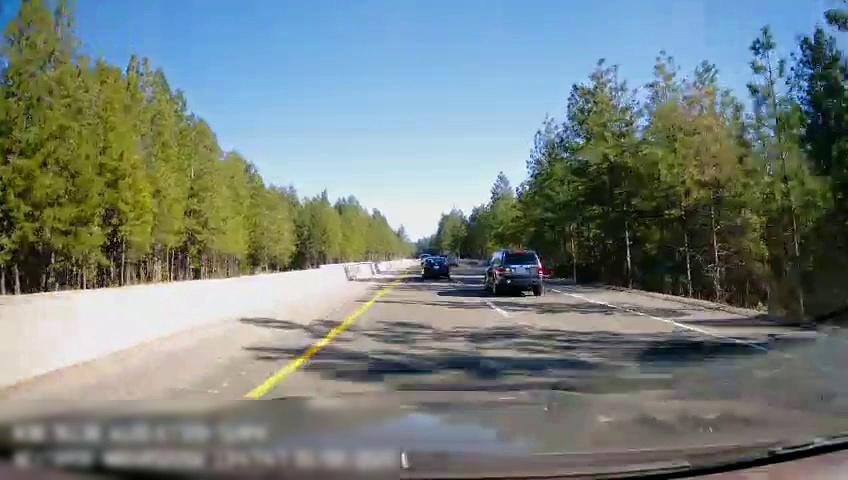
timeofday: Day
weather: Sunny
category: Drivable Space
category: Vehicles | SUV
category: Vehicles | Car
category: Vehicles | Car
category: Lanes | Current Lane
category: Lanes | Current Lane
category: Lanes | Alternate Lane